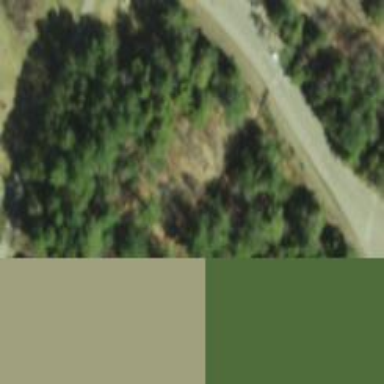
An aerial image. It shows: Evergreen needle-leaved woodland.